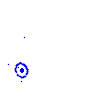
Particle: kaon